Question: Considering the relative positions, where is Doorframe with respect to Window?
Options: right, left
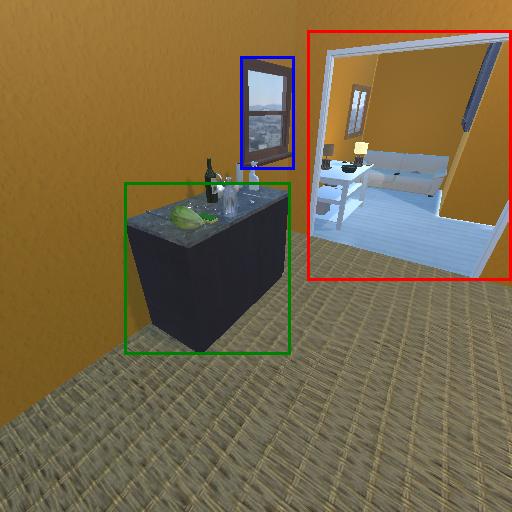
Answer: right